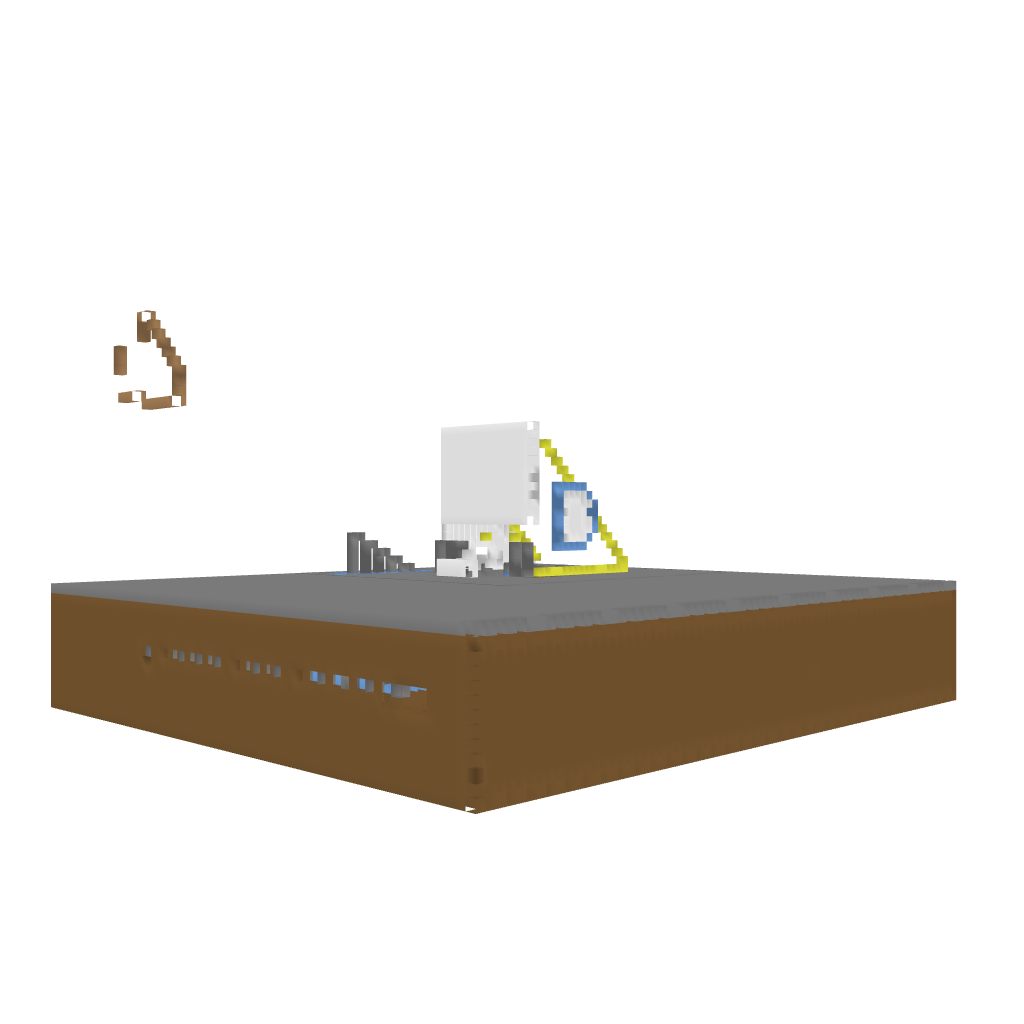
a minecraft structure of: Club Diamond bad low quality